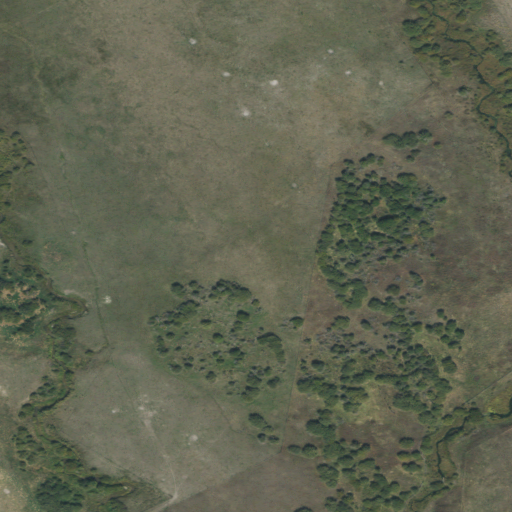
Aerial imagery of depression(s) in Idaho named Argora containing only herbaceous wetlands